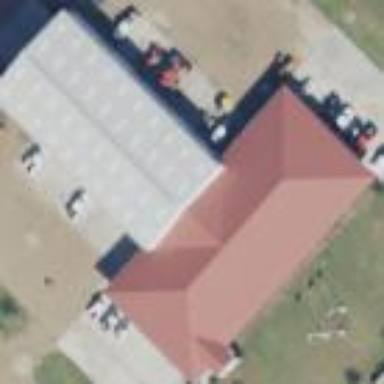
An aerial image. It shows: Country store building.